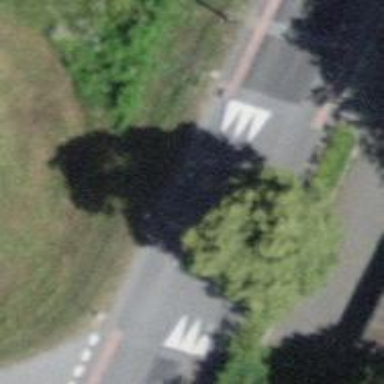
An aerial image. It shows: Traffic calming table.